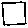
Label: square